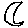
Label: moon